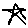
Label: star